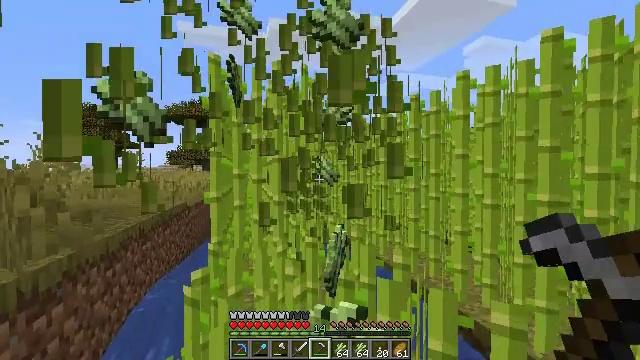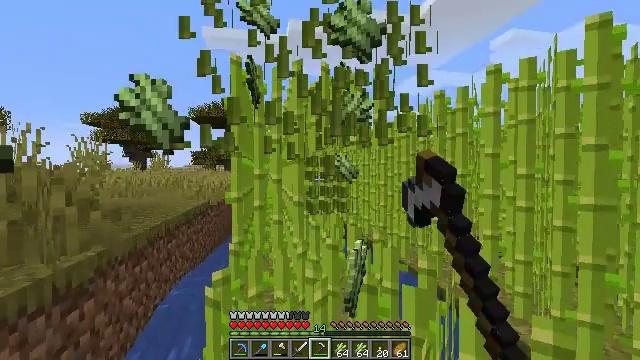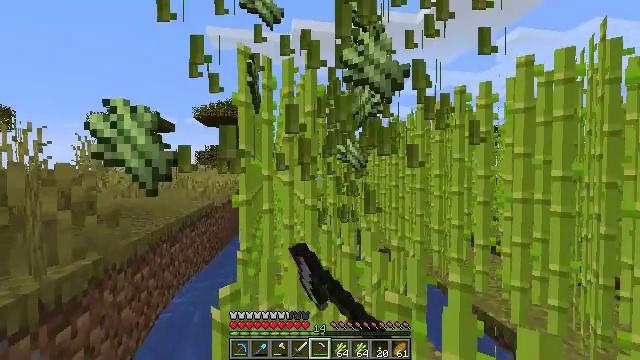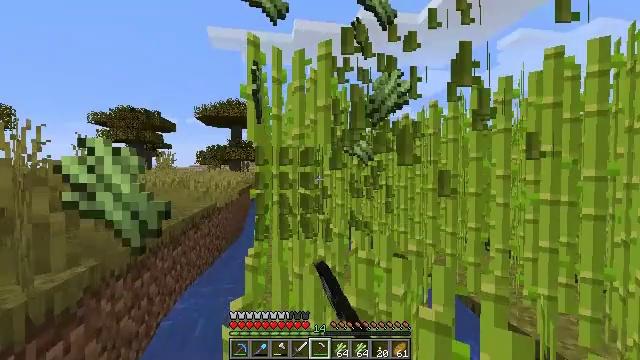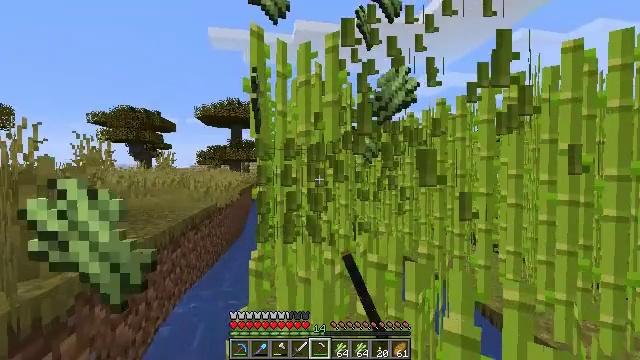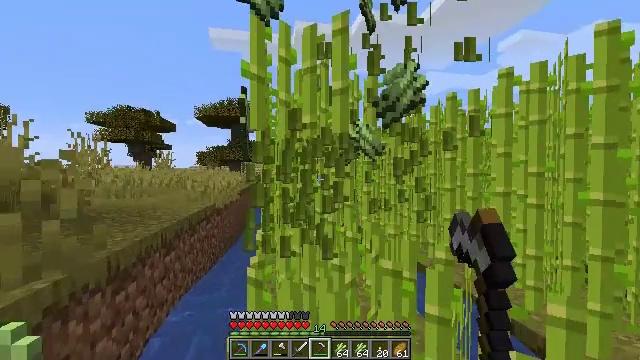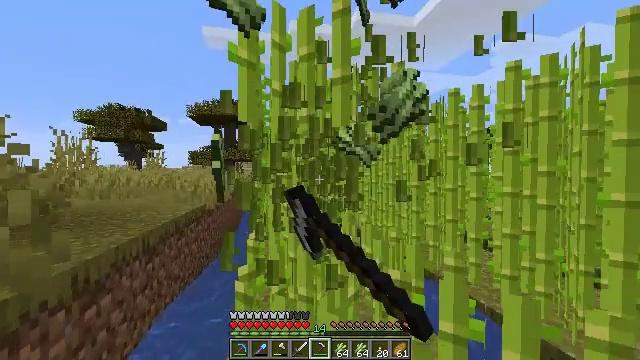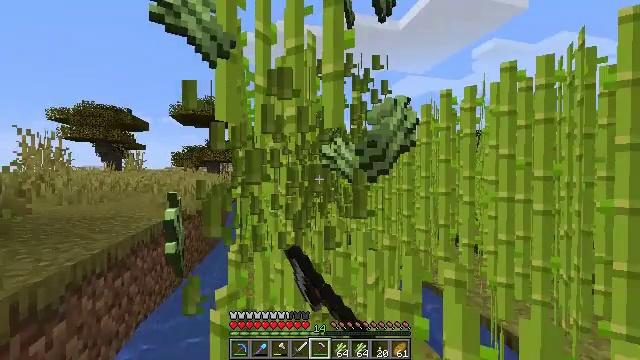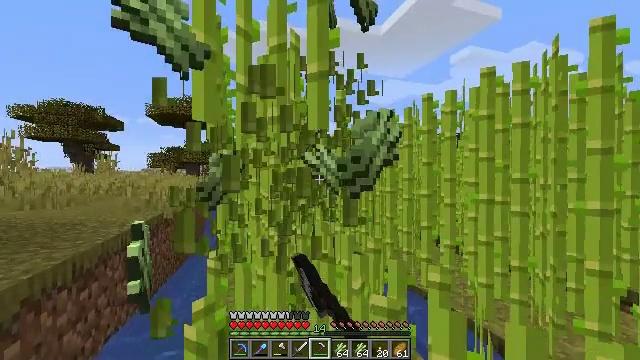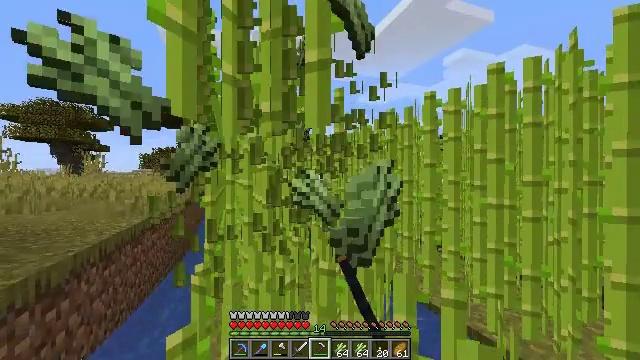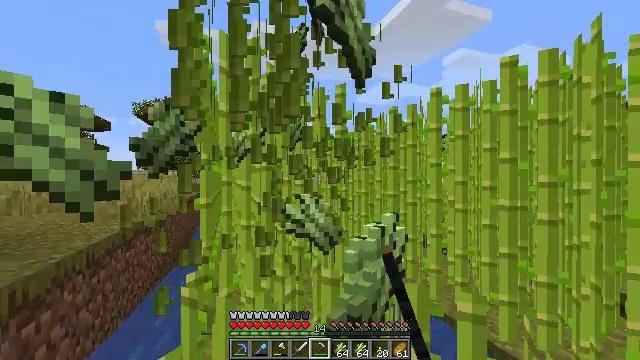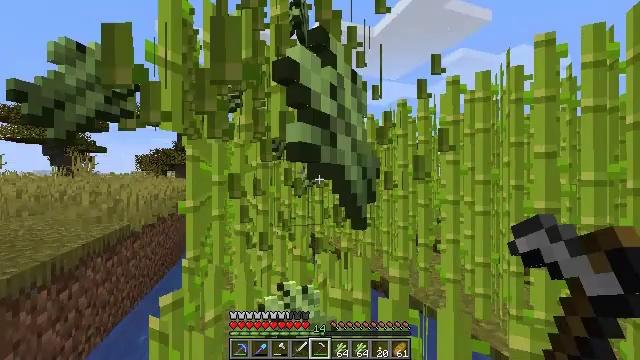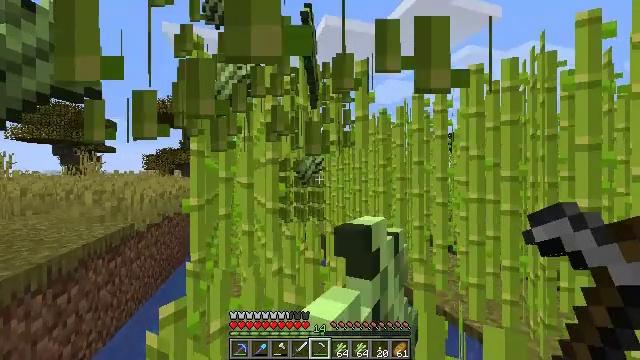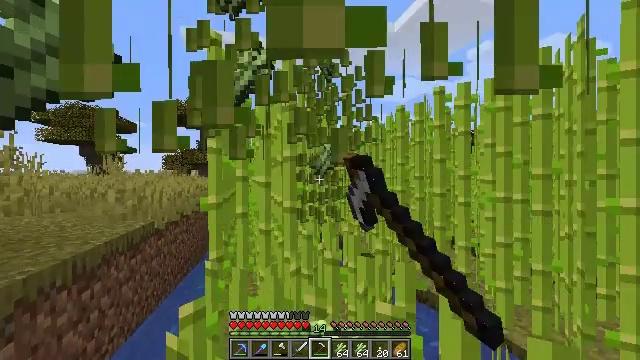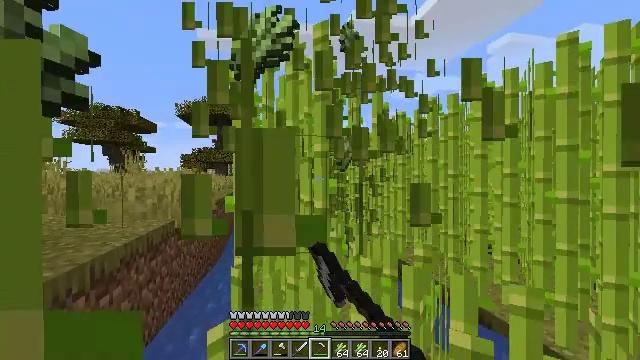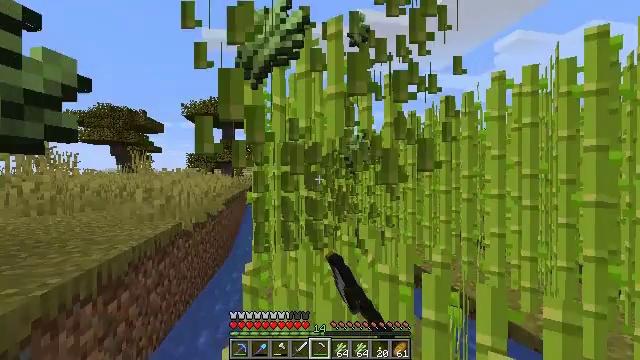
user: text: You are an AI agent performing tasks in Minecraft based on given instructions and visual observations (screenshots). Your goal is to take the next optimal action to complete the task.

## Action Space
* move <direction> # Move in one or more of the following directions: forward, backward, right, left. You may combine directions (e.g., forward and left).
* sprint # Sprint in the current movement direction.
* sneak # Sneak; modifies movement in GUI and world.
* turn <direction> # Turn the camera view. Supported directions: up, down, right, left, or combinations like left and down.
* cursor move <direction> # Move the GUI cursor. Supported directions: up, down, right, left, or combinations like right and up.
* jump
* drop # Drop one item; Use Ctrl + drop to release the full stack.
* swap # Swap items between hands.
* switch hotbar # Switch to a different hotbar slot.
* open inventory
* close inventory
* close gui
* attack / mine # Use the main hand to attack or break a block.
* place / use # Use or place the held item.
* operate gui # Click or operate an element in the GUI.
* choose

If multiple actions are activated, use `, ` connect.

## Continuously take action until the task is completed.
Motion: motion action
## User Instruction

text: Harvest sugar cane from the plant.
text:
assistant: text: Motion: move forward and move left, turn left, attack / mine
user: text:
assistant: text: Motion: move forward and move left, attack / mine
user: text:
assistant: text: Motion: move forward and move left, attack / mine
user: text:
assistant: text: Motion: move forward, attack / mine
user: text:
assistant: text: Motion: move forward, attack / mine
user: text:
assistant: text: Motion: move forward, turn right, attack / mine
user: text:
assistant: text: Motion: move forward, turn right, attack / mine
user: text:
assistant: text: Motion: move forward, turn right, attack / mine
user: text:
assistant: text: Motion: move forward, turn right, attack / mine
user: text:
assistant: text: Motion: move forward, attack / mine
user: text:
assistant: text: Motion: move forward, attack / mine
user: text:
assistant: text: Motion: move forward and move left, turn left, attack / mine
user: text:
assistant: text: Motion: move forward and move left, turn left, attack / mine
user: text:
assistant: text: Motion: move forward and move left, turn left, attack / mine
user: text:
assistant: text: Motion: move forward and move left, turn left, attack / mine
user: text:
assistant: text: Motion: move forward and move left, attack / mine
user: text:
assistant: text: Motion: move forward, attack / mine
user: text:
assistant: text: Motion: move forward, attack / mine
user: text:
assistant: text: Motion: move forward, turn right, attack / mine
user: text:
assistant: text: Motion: move forward, turn right, attack / mine
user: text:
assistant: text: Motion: move forward, turn right, attack / mine
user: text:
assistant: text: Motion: move forward, turn right, attack / mine
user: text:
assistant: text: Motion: move forward, attack / mine
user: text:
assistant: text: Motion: move forward, attack / mine
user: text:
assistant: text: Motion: move forward, turn left, attack / mine
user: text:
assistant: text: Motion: move forward and move left, turn left, attack / mine
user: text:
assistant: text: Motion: move forward and move left, turn left, attack / mine
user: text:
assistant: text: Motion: move forward and move left, attack / mine
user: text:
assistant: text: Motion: move forward and move left, attack / mine
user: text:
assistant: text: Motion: move forward, attack / mine